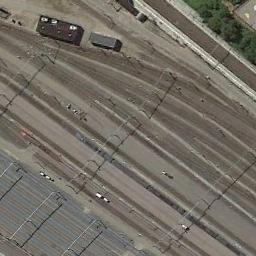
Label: railway